A spectrogram of one vibration snapshot from a rotating-machine test bench is shown (time on one axis, frequency on the other). Based on the visible evidence, which rotor condition applies: normal, misalignment, unbalance, looseness?
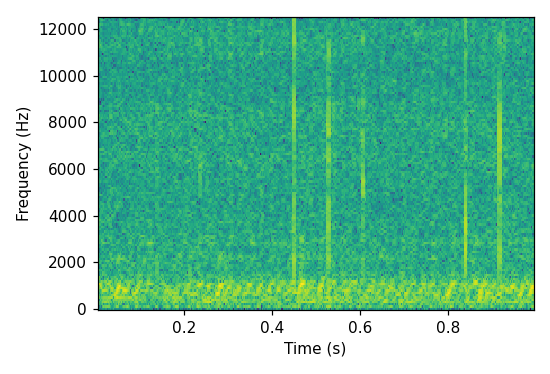
Answer: unbalance